Question: From Visual Studio I imported a WSDL via the Service References tool. From the methodsin the WSDL I need to call a method GetSessionID. The method is part of an Interface IdoSession. When I try to reference it in C# the compiler keeps telling me I am doing it wrong. What would be the correct syntax to call the GetSessionID method?

If I use this code
'''
SSISSoapTester.IdoSession.IdoSession getID;
idResponse = getID.GetSessionID(idRequest);
'''
The compiler tells me "Use of unassigned local varible 'getID'
If I use this code
'''
SSISSoapTester.IdoSession.IdoSession getID;
getID = new SSISSoapTester.IdoSession.IdoSession();
idResponse = getID.GetSessionID(idRequest);
'''
The compiler tells me "Cannot create an instance of the abstract calls or interface"
Granted this error makes sense to me because an interface is not a class.
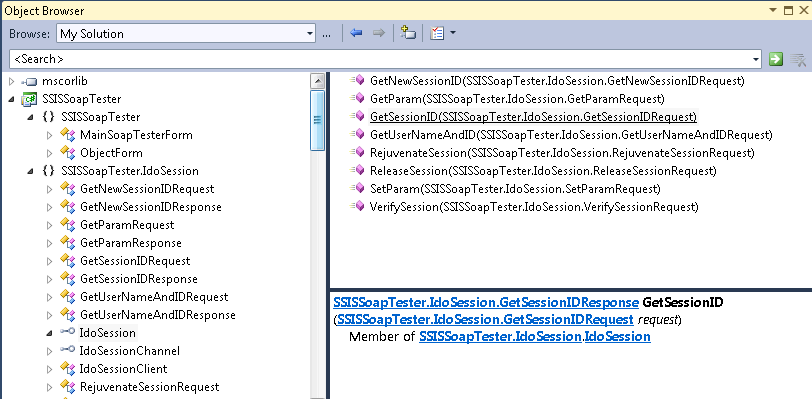
Answer: It is hard to tell based on what you posted (please post actual code in the future), but I am guess ing that 'IdoSessionClient' implements the 'IdoSession' interface, which is what you have selected in your screenshot. In that case, you probably want to do something similar to:
'''
GetSessionIdRequest request = new GetSessionIdRequest();
IdoSession client = new IdoSessionClient();
client.GetSessionId(request);
'''